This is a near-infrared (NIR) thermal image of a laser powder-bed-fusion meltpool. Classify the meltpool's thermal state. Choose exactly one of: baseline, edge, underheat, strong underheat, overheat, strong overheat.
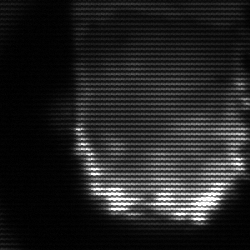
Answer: baseline